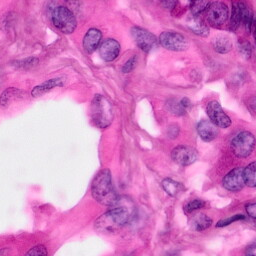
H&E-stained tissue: Pancreatic